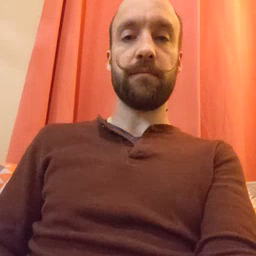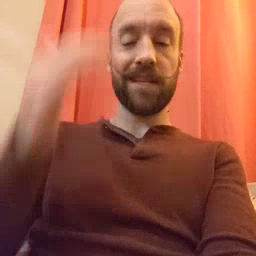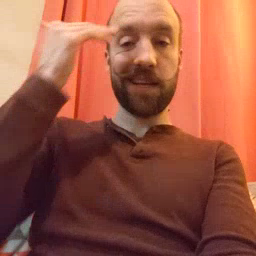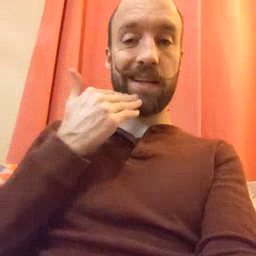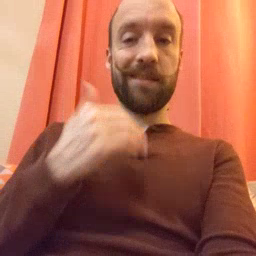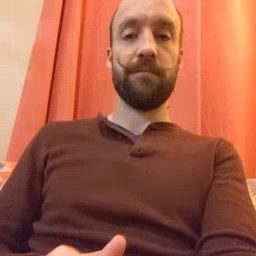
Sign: head